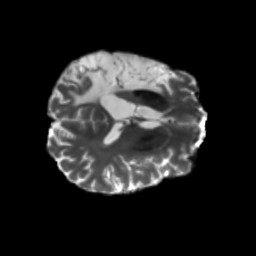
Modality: T2w
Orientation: axial
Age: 43
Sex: male
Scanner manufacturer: siemens
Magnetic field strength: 3 T
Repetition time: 5.47 s
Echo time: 0.0854 s